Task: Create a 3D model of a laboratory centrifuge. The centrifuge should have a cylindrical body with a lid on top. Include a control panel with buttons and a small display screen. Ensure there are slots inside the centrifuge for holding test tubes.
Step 28:
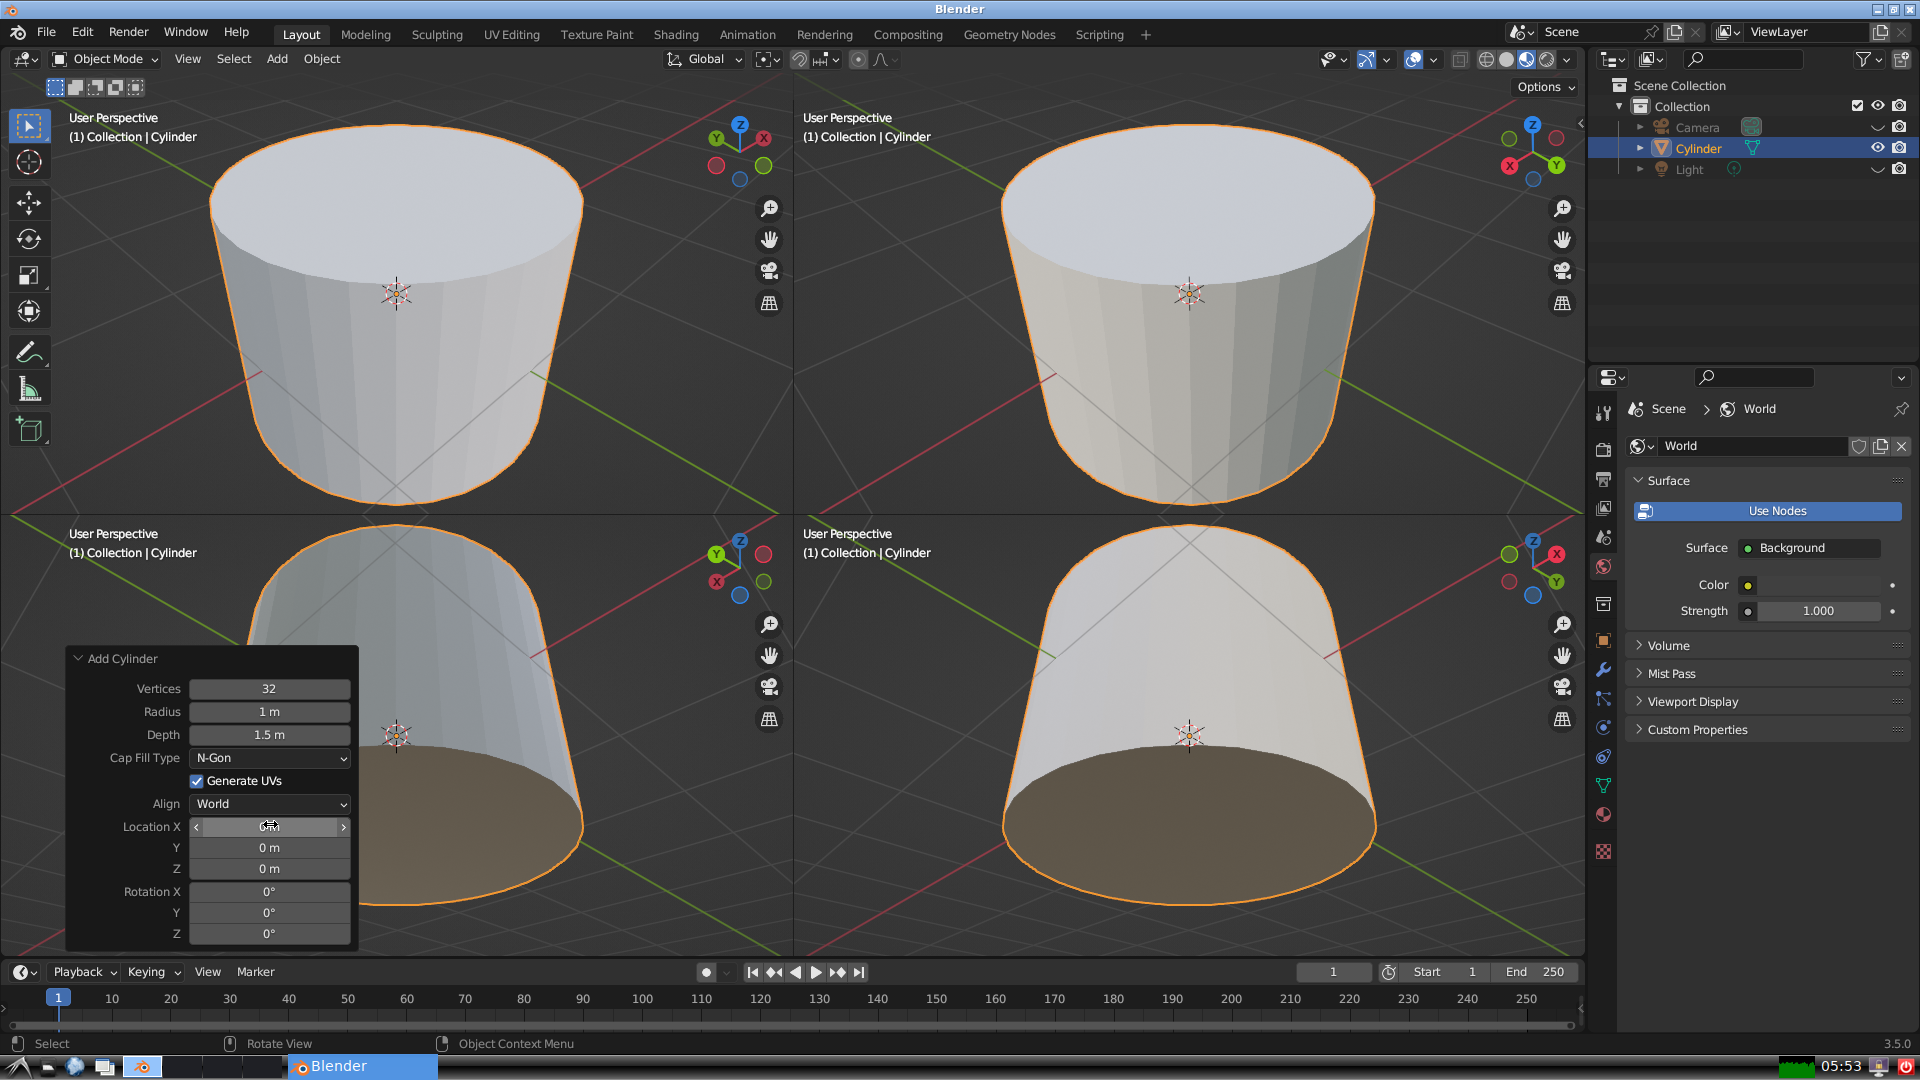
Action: {"mouse_move": [270, 844]}